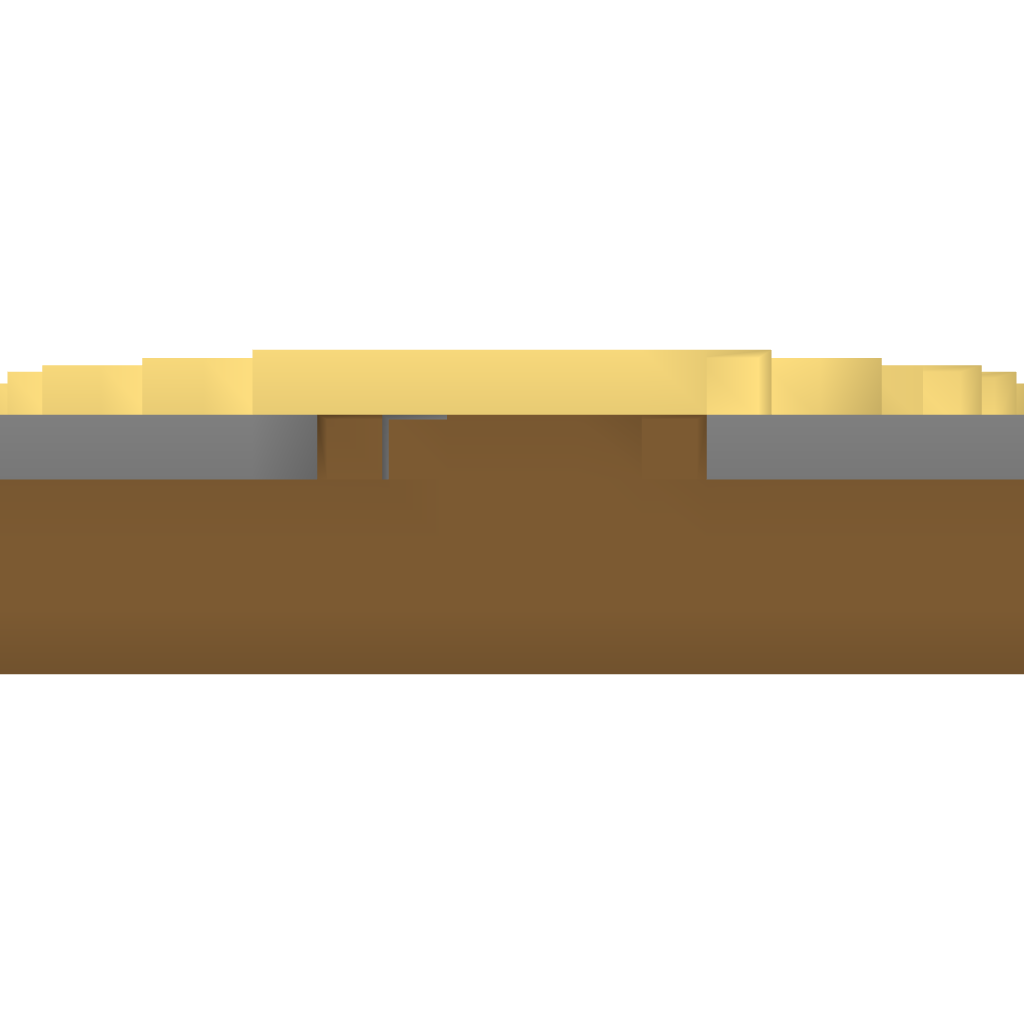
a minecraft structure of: Small Jem Pool bad low quality